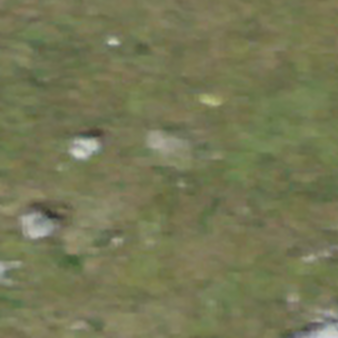
Label: other